Field crop: maize
Growth stage: 2
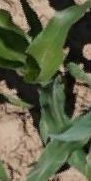
Species: maize